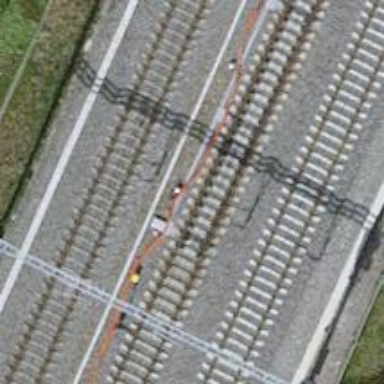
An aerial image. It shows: Railway switch.